Question: I've written a word vba macro for someone. I've saved the file both as a .dotm and .docm file. When I open the file on his computer I see there are a bunch of macros in there that I didn't write!
Even sometimes when I open one of my own word macros on my own computer a see a bunch of code I didn't write, normally under the "normal" tab:

The problem is sometimes the previous code inside the word document can cause errors for the new code.
This doesn't occur for other types of projects. VBA for Excel, powerpoint, access, ....
Why is that code there?
How can I send a word macro file to someone without having to worry about the previous code getting in the way?
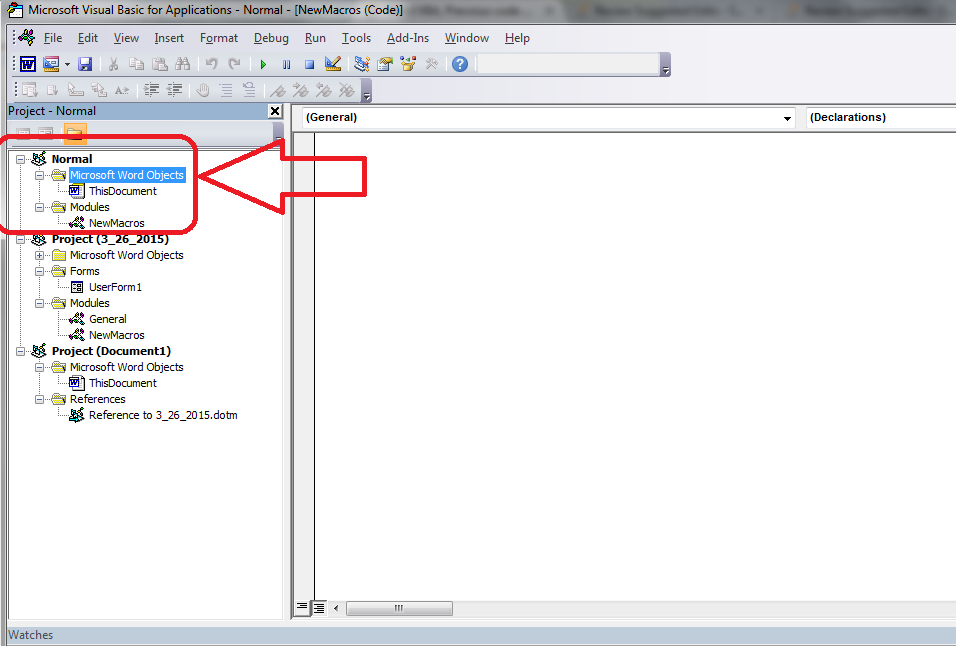
Answer: <URL> has supplied you with a solid answer, however to add a bit of additional information to explain this behavior:
The template fires upon the opening/closing/alteration of document (). As a result, if you add some macro code to the template, you can expect it to happen even when you open a blank Word document.
To avoid this, either don't place code in that you don't want to happen , or follow one of the alternatives in David's answer. My guess is you want macros that only link to documents, in which case you should place them outside of , as to not get conflicting behavior. I personally like AddIns better for global behavior if that is in fact what you are looking for, as they will not produce any strange behavior with existing code in .